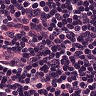
Metastatic tissue present: no